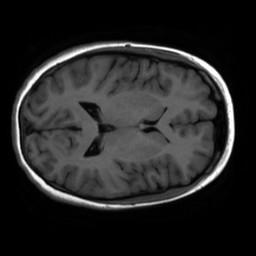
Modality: inplaneT1
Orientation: axial
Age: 17
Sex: female
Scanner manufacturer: ge
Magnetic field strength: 3 T
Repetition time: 2.499 s
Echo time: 0.02513 s